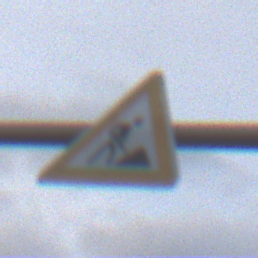
Verkehrszeichen: Arbeitsstelle
Umgebung: Outdoor, Nature
Tageszeit: SunriseSunset
Wetter: PartlyCloudy
Licht: Natural
Jahreszeit: NotSpecified
Kontrast: LowContrast